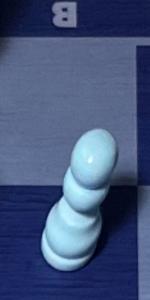
Label: Pawn_White